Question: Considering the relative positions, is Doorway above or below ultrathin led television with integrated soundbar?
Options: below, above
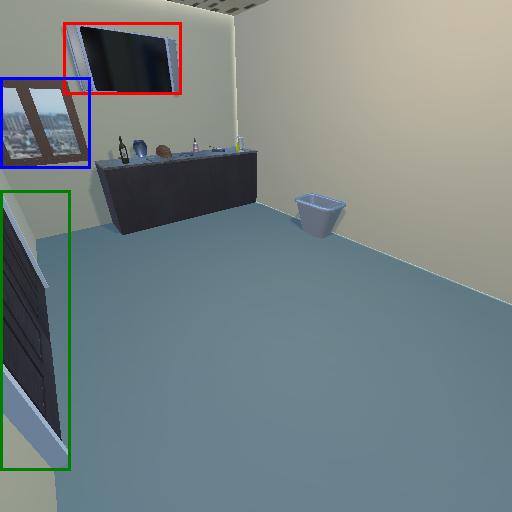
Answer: below